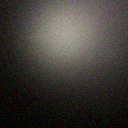
Screen state: off